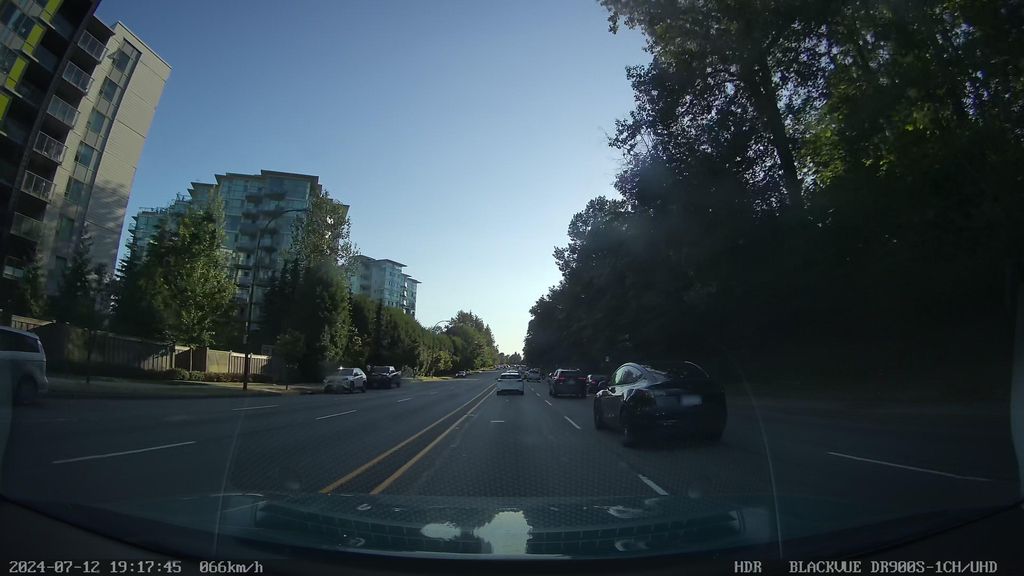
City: vancouver